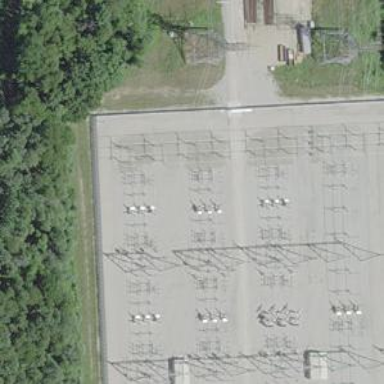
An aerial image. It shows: Switch for power supply.